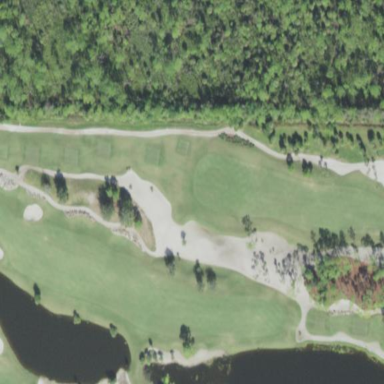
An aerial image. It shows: Area of rough grass used for golf.